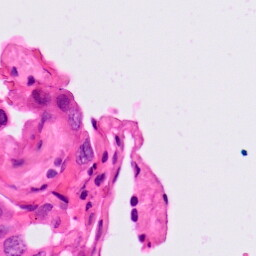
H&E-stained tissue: Lung